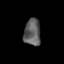
Tissue: skin
Cell type: Epithelial cells
Senescence score: 0.2417
Nuclear area (px): 436
Mean DAPI intensity: 93.741